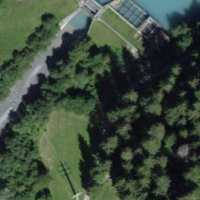
EUNIS habitat code: 43
Species observed at this site:
Orchis militaris
Petasites hybridus
Campanula glomerata